Aerial crown-view tile of a tropical tree (Barro Colorado Island, Panama), acquired 20250414:
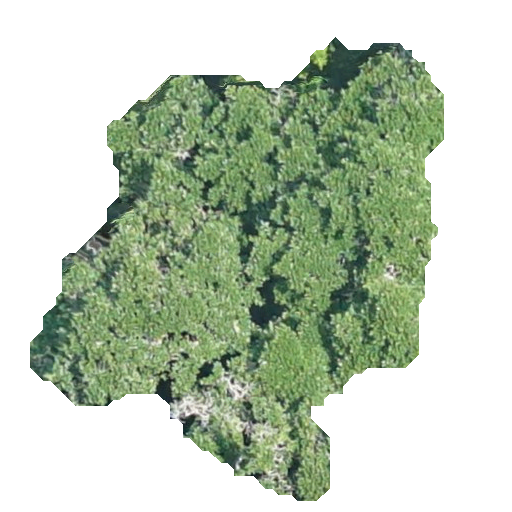
Species: Ficus insipida
GBIF accepted scientific name: Ficus insipida
Crown area: 178.873 m²